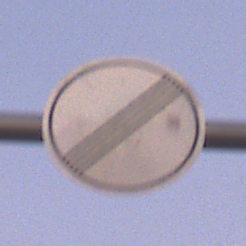
Verkehrszeichen: EndeSaemtlicherBegrenzungen
Umgebung: Outdoor, Nature
Tageszeit: SunriseSunset
Wetter: PartlyCloudy
Licht: Natural
Jahreszeit: NotSpecified
Kontrast: LowContrast